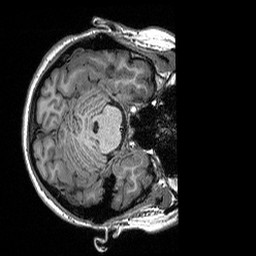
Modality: T1w
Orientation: axial
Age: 20
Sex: female
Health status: healthy
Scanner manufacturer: siemens
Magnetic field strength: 3 T
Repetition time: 2.3 s
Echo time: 0.00298 s